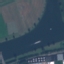
Land use / land cover class: River